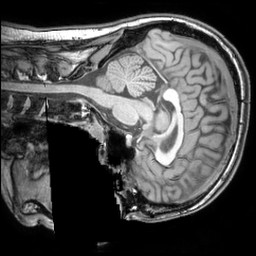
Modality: T1w
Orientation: sagittal
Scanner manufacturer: philips
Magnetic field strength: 3 T
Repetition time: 0.008064 s
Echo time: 0.003691 s